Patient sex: M
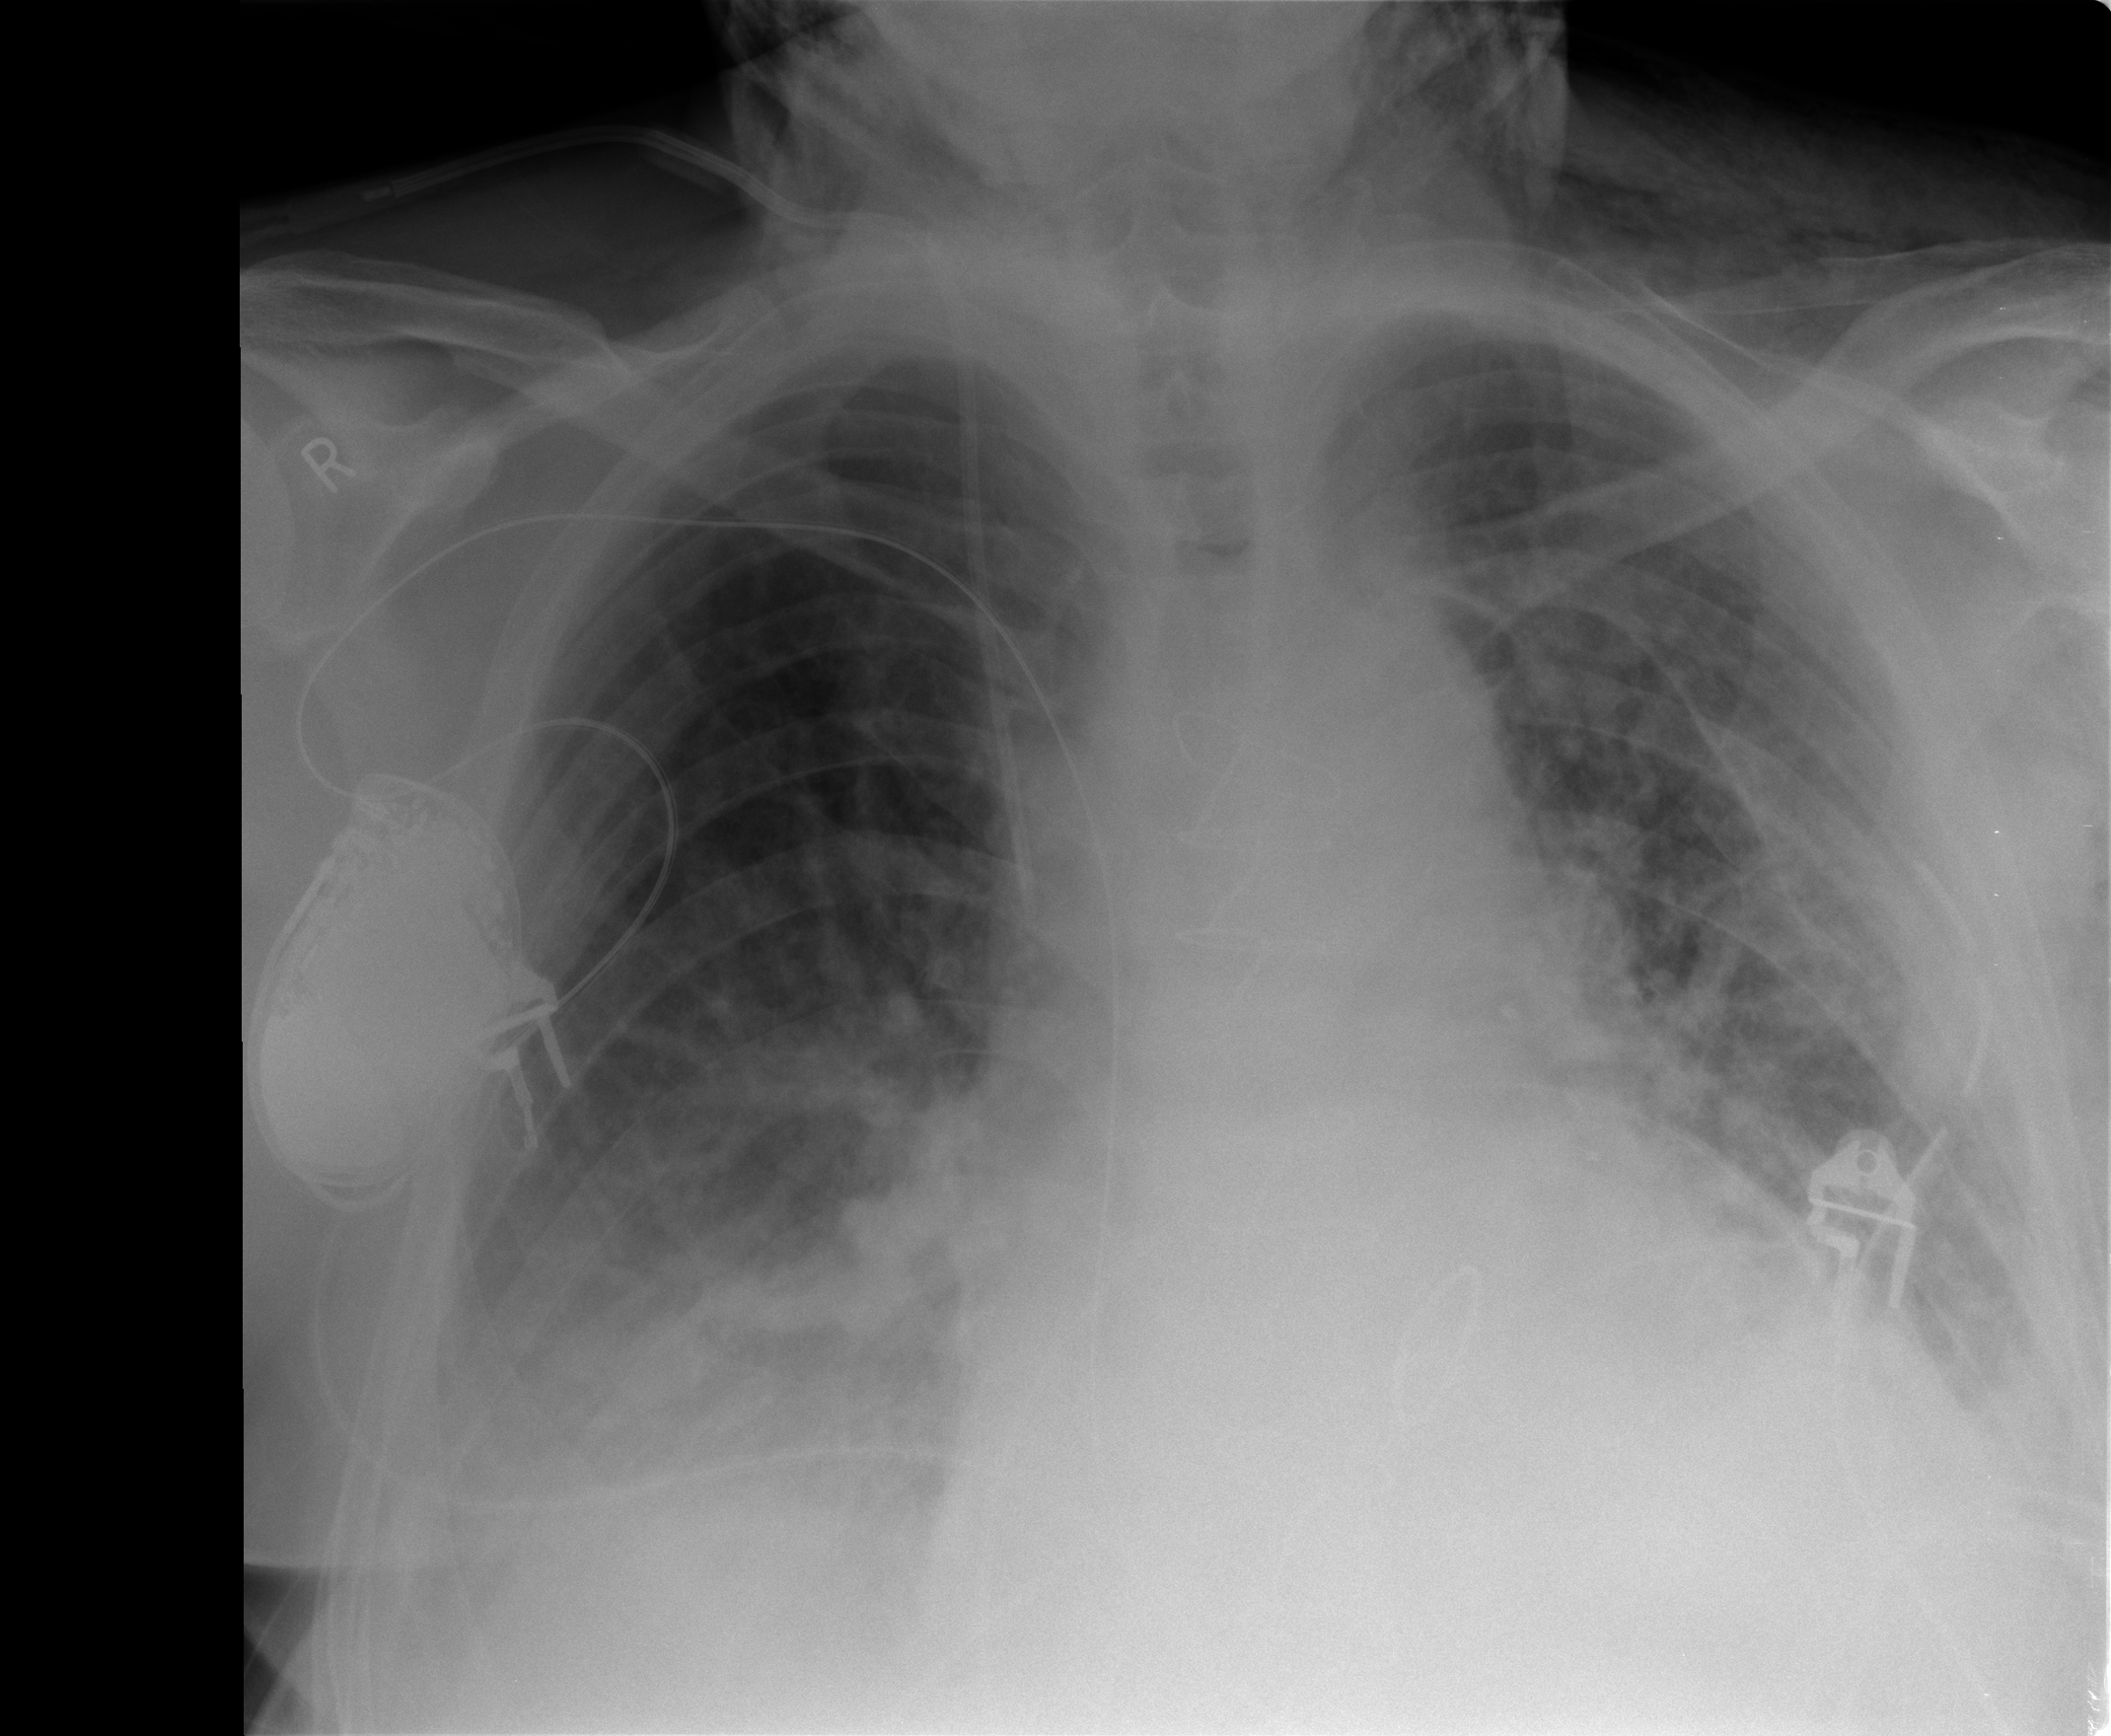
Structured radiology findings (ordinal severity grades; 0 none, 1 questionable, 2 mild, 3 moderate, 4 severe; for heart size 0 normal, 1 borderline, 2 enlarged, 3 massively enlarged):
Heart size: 2
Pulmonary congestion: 2
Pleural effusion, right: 2
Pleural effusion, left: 2
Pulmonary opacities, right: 0
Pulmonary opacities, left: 2
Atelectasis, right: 2
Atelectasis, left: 2